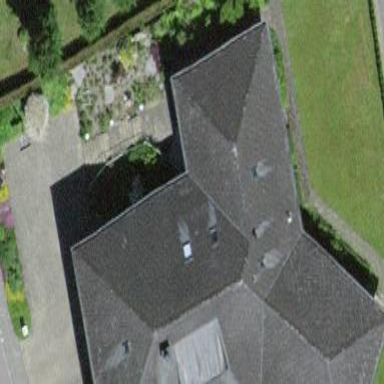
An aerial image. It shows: Residential building with hipped roof.